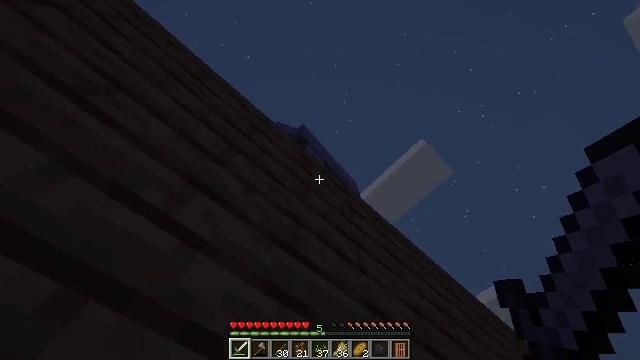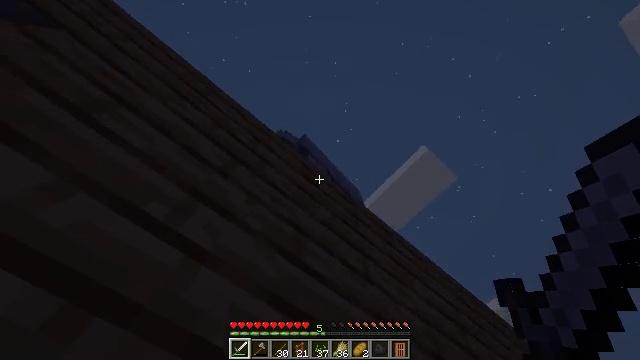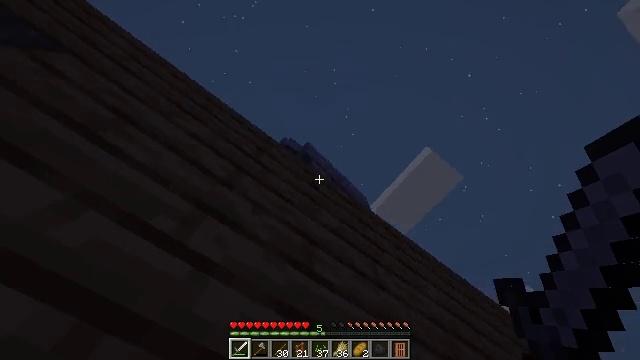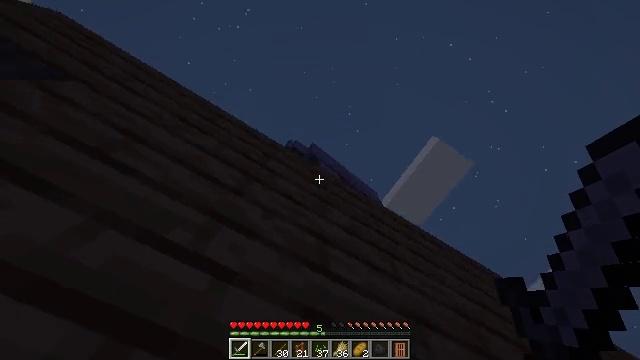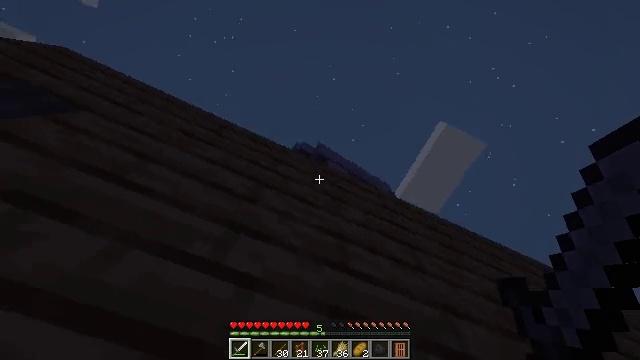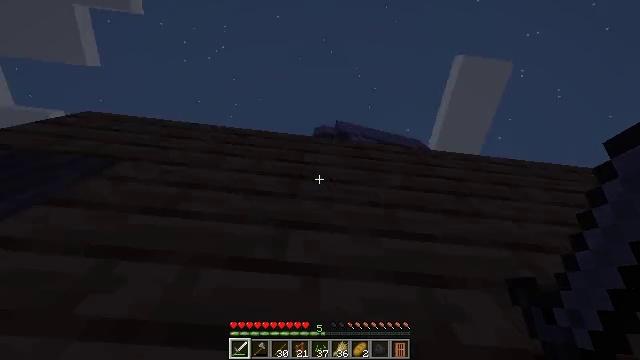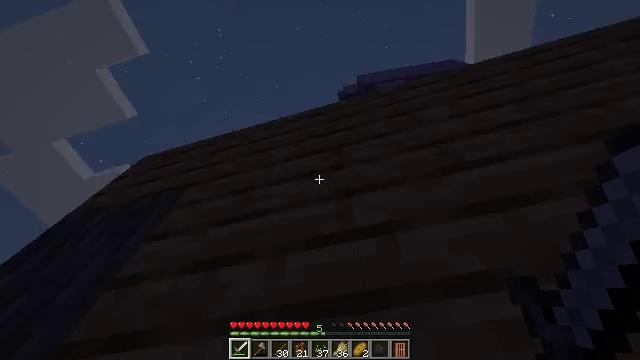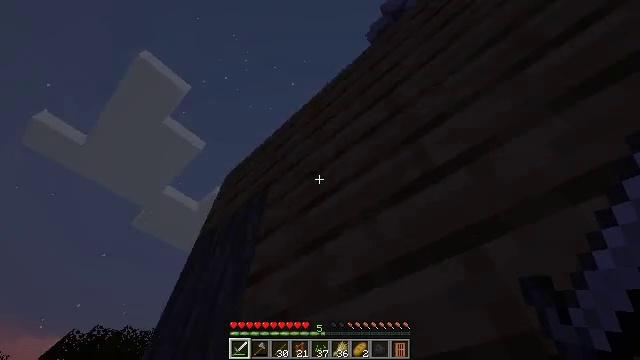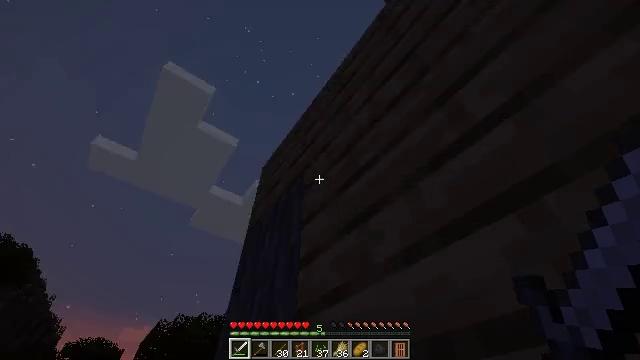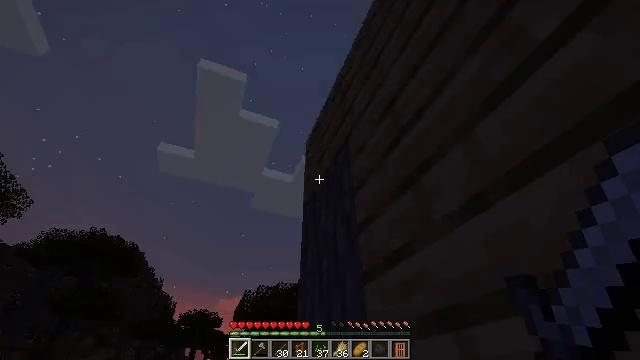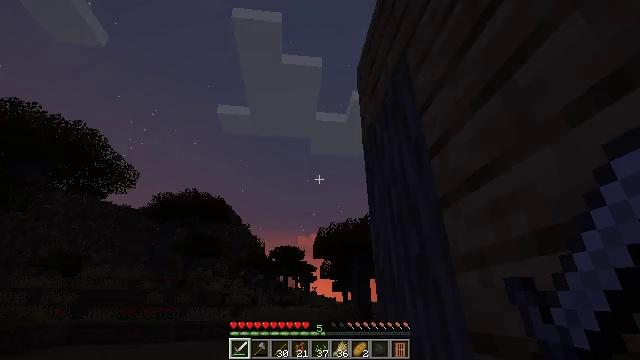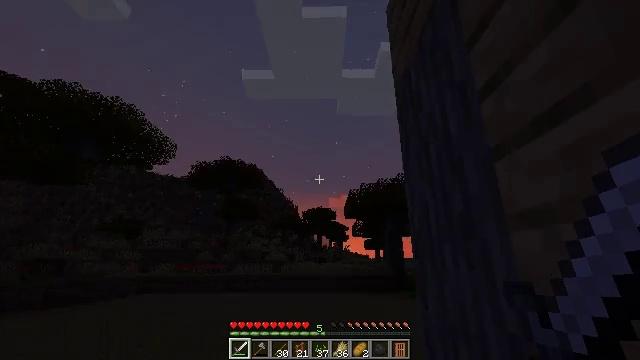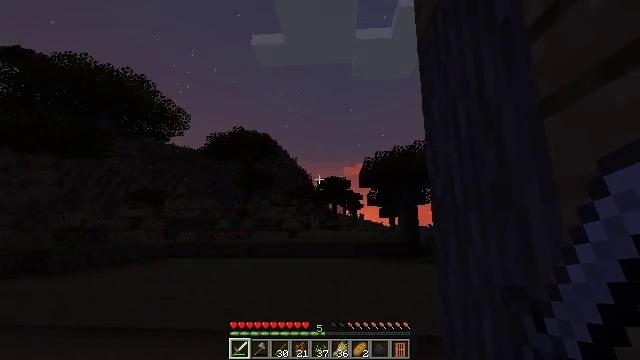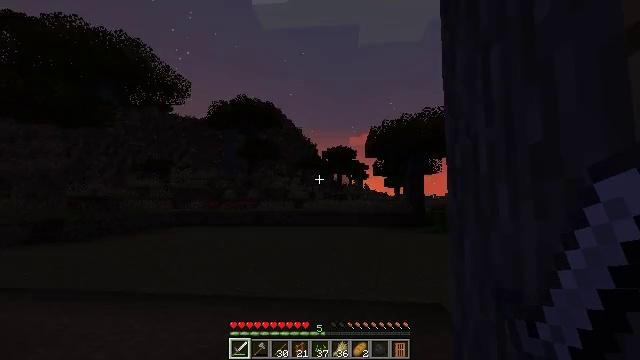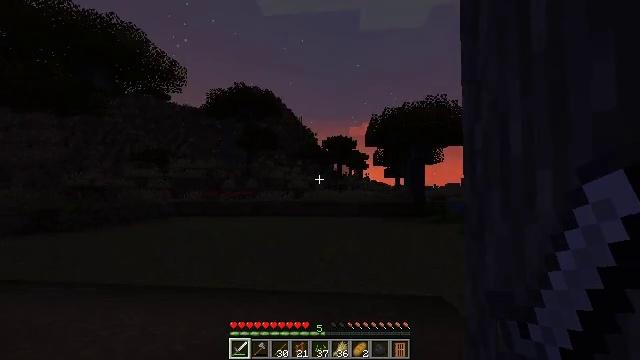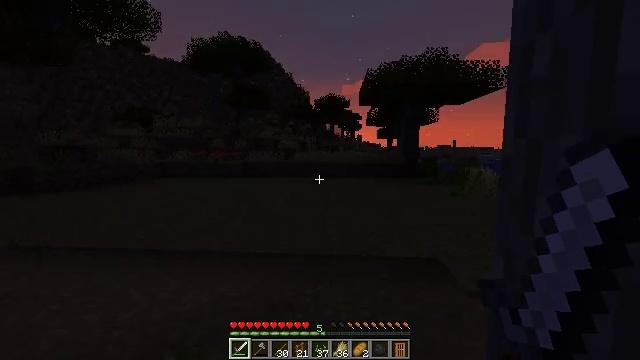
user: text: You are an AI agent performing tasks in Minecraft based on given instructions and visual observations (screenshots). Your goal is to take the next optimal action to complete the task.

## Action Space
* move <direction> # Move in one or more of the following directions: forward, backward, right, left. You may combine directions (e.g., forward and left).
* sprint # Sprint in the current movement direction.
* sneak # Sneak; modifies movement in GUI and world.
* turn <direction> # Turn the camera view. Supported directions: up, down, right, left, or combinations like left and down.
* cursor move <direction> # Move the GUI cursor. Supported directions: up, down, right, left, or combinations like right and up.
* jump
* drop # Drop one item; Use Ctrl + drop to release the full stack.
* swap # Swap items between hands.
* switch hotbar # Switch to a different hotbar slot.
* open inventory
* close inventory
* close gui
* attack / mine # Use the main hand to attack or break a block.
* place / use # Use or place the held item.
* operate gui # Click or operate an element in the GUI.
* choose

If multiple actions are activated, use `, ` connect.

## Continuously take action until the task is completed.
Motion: motion action
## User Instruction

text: Break the acacia fence to collect it.
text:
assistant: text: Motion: turn left and up
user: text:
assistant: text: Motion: turn left and up
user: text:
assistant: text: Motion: turn left
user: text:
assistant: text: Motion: turn left
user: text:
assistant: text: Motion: turn left and down
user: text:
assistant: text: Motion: turn left and down
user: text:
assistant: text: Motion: turn left and down
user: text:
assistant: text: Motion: turn left and down
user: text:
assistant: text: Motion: turn left and down
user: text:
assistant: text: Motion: move forward, turn left and down
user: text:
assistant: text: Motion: move forward, turn left and down
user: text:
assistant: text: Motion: move forward, turn left and down
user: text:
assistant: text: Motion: move forward, turn left and down
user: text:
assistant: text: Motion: move forward, turn down
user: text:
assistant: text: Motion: move forward, turn right and down
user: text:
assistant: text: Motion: move forward, turn down
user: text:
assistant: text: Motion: move forward, turn right and down
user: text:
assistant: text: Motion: move forward, turn right and down
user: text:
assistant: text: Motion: move forward, turn right and down
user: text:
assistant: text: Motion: move forward, turn right and down
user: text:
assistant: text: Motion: move forward, turn right
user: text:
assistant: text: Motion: move forward, turn right and up
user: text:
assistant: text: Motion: move forward, turn right and up
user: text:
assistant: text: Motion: move forward, turn right and up
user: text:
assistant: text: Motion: move forward, turn right and up
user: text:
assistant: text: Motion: move forward, turn right and up
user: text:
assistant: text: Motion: move forward, turn right and up
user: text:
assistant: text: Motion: move forward, turn right
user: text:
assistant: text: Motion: move forward, turn right
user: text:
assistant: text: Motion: move forward, turn right and down